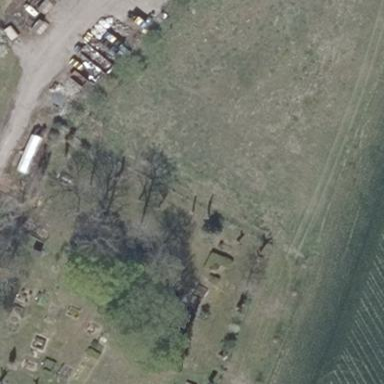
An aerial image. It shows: Cemetery.